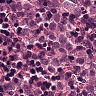
Metastatic tissue present: yes